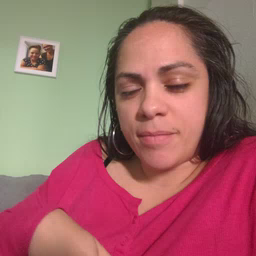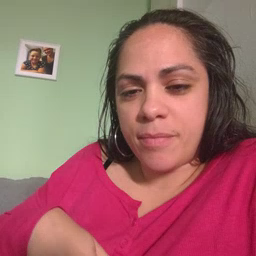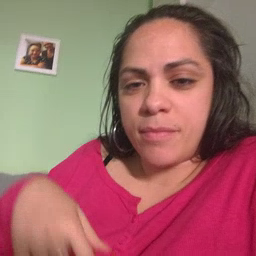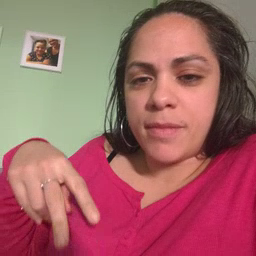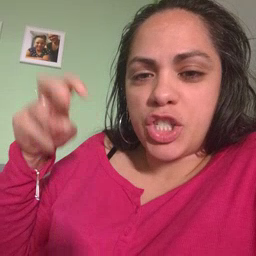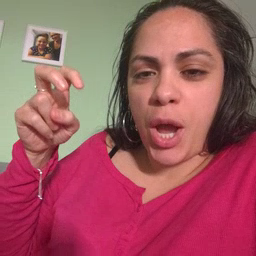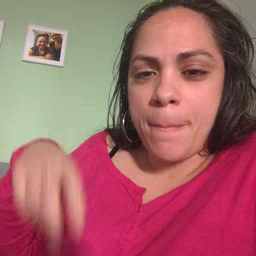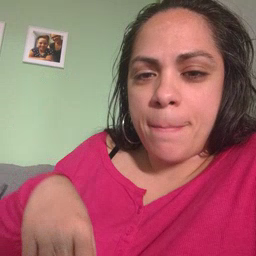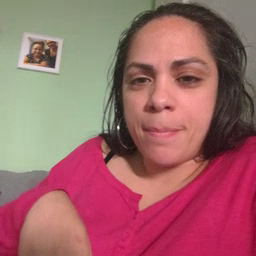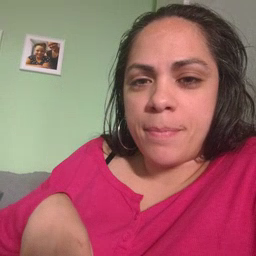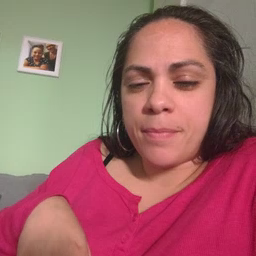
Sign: jump